Question: > I'm using gnu make, and gcc for compiling. I'm on linux (Ubuntu)
Here is a diagram for the game black jack where the nodes represent eventual object files.

---
I have organized the code where each class is in it's own folder.
'''
tree -d
.
+-- classes
+-- dealer
| +-- hand
+-- deck
| +-- card
| +-- card_color
| +-- card_suit
| +-- card_value
| +-- colorizer
+-- discard_pile
| +-- card
+-- user
| +-- hand
| +-- card
+-- user_choice
'''
In order to make the file-system behave like a graph, some directories are symbolic links.
There is no repeated code.
For example, if the actual card code is in the directory deck, then the hand and discard_pile folders have a symbolic link to that directory in them.
---
I have run into multiple definition errors, because my program links against all the sub directory object files.
It will follow symbolic links and end up gathering some object files more than once.
I can't tell it to ignore symbolically linked folders, because sometimes they need to be followed.
For example: if I were to make a driver program in the dealer folder, it would need to gather the hand,card,card_color,card_suit,card_value,colorizer objects (even though the hand folder is a symbolic link).
---
Is there a way to continue gathering duplicate object files, but to tell gcc or make to ignore the duplicates before linking?
Because they are symbolic links, the path names are different.
Also, there may be instances where objects are named the same, but are different implementations.
I'm not sure how to identify that duplicate object files are indeed the same file and should not be linked more than once.
---
I don't want to make this question too general by asking for advice on how to manage big and expanding projects (where entity relationships are complicated), but if you think my structure is nonsensical or problematic, please point out the problems and other ways you would go about it. I was trying to avoid having all my source files in one directory, because without class diagrams, the relationships would be difficult to derive.
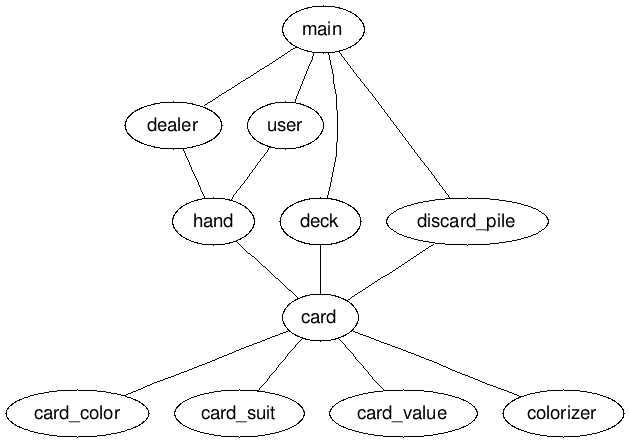
Answer: Just becuse you USE the same function multiple times in different contexts doesn't mean you need to link it more than once.
Your 'card.cpp' needs to go into a common location that can be used by all your different components.
Typically, a project will have a set of header files, and a set of source files (.cpp or .c for example). When I work on small projects - less than about a dozen source files, I just keep all the files in one directory. But there's nothing wrong with keeping it a bit more split up. However, a file should only be in one place in the directory structure [!!NO LINKS!!].
Header files are either with their respective source files, or in a separate "include" directory.
Typically, source files don't "care" where the header files are, they are just "somewhere". Instead you tell the compiler to look for headers in "../some-component" with '-I ../some-component'.
And each source file is only compiled and linked once, to form the final binary.